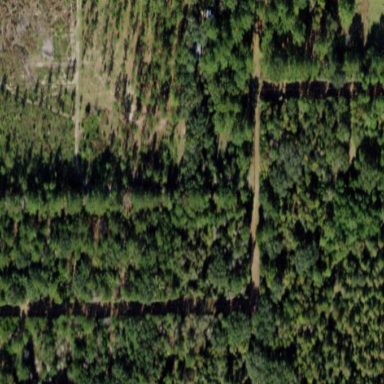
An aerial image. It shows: Mixed woodland with various types of leaves.